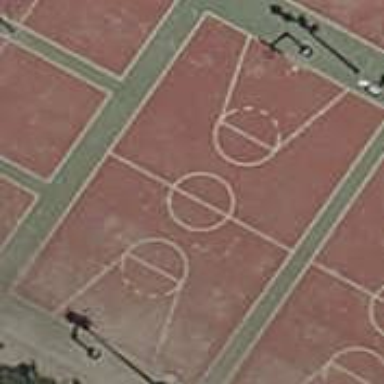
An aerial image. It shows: Soccer pitch for leisure land activities.